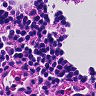
Metastatic tissue present: no